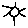
Label: sun